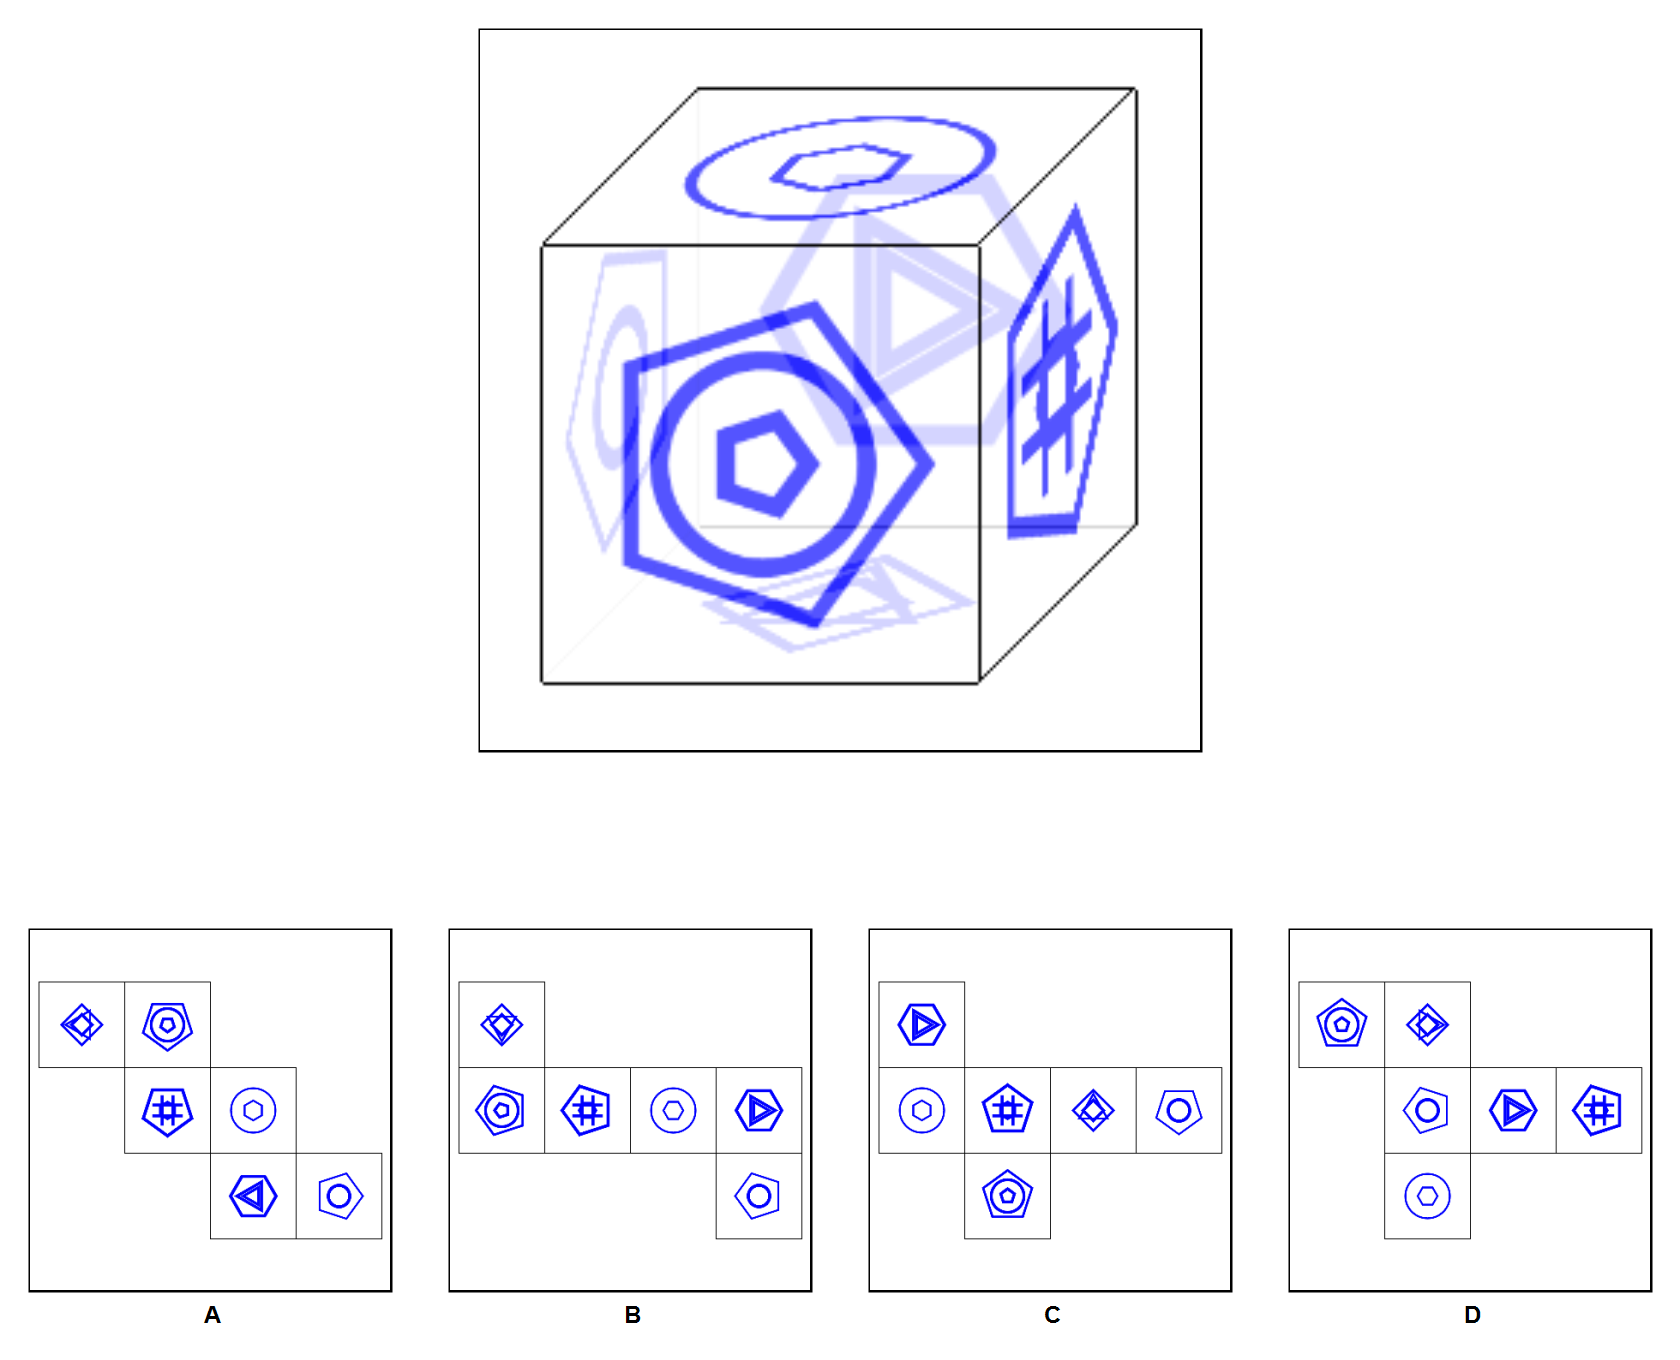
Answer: B